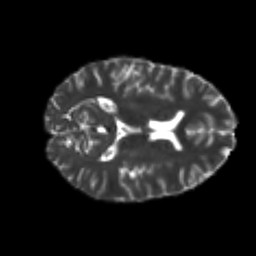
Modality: T2w
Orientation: axial
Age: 24
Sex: female
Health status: healthy
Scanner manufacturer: philips
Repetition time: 7.386 s
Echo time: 0.08599 s